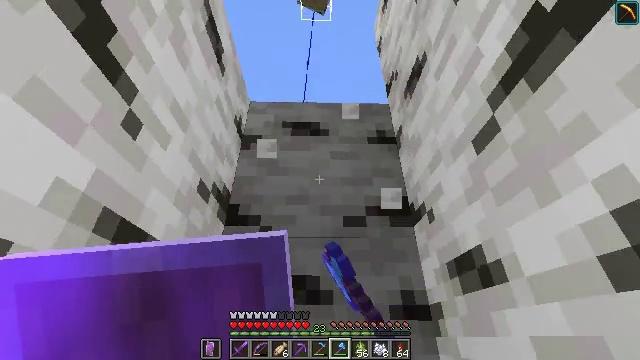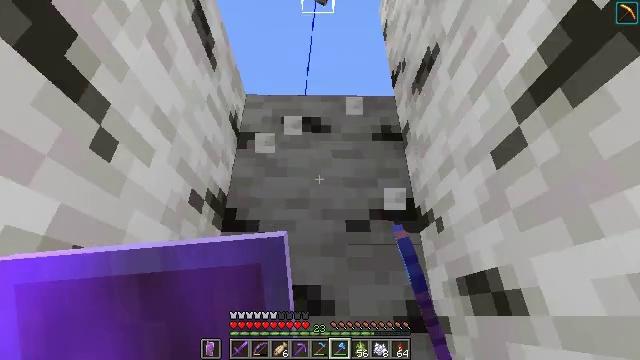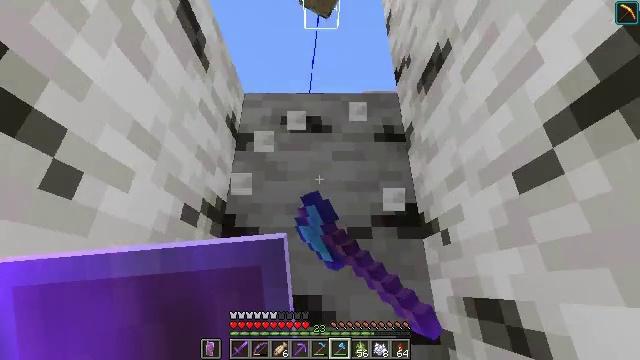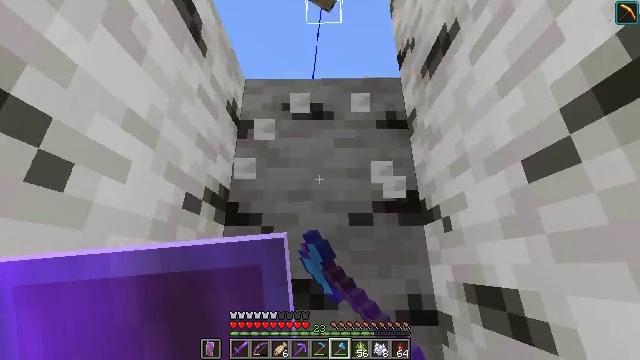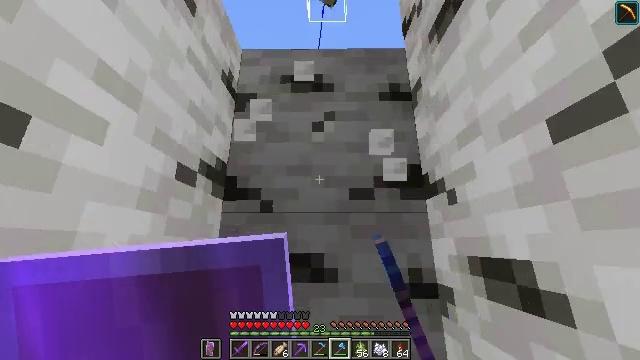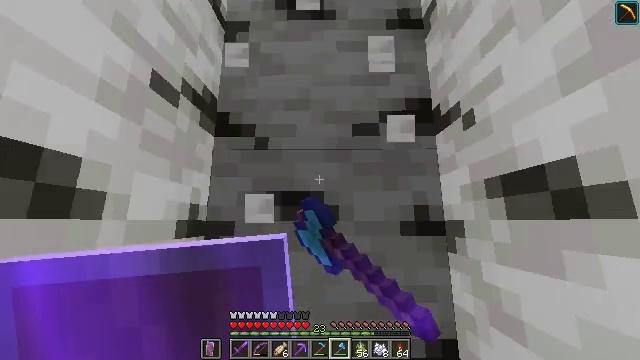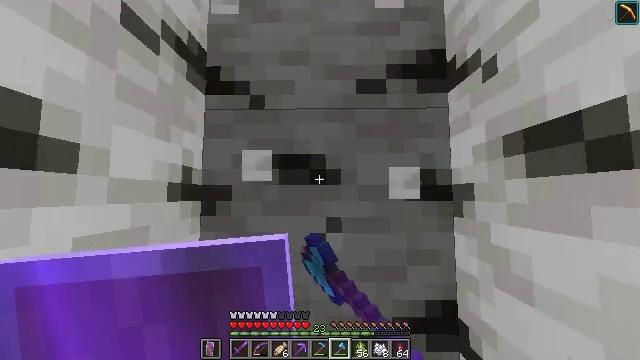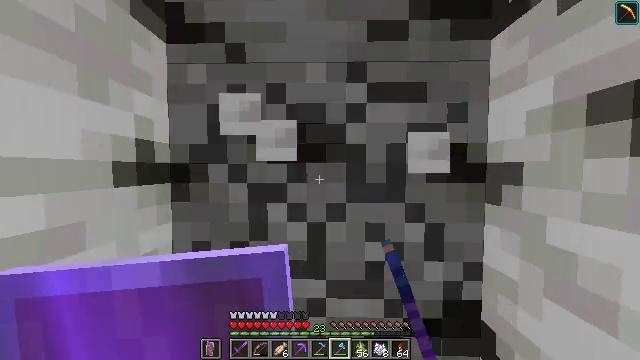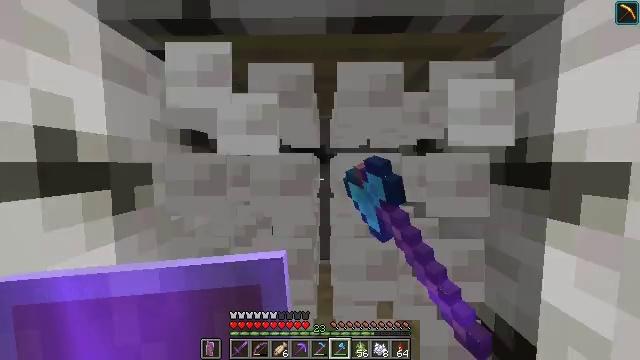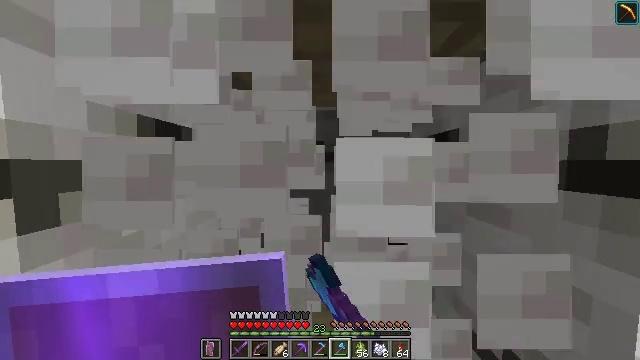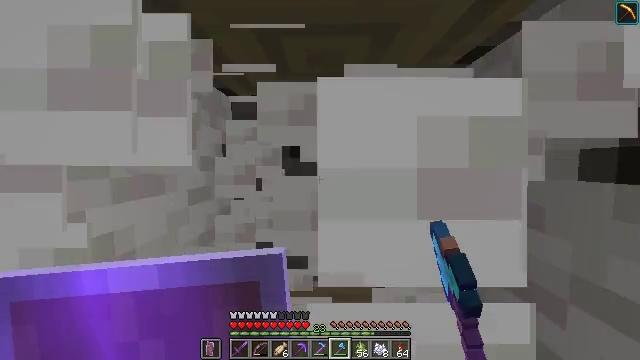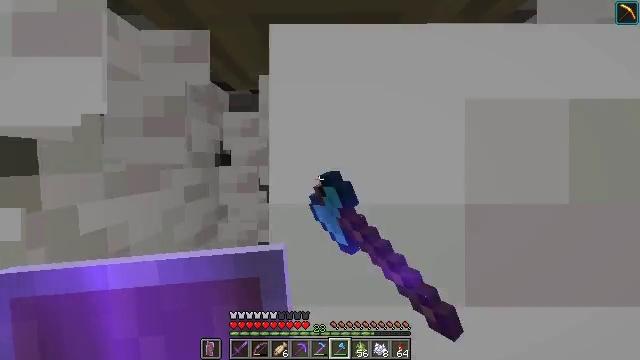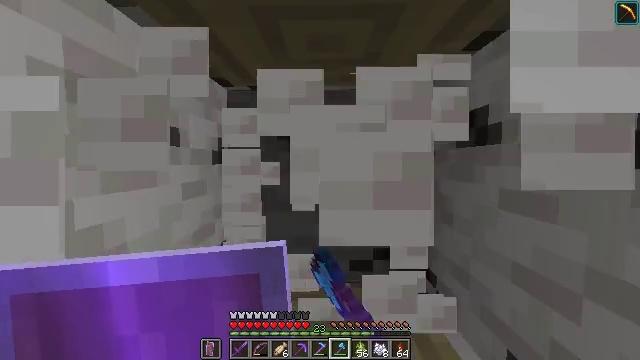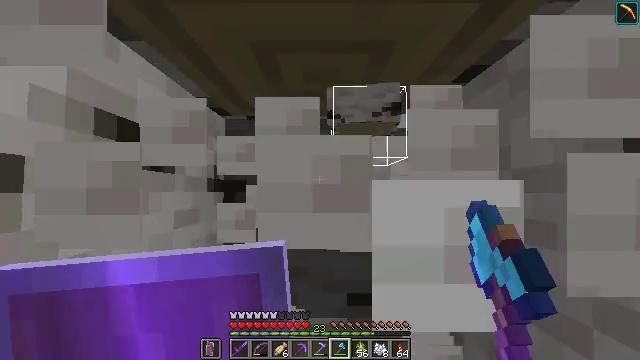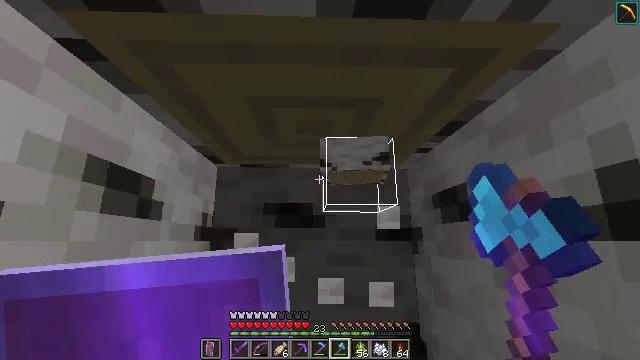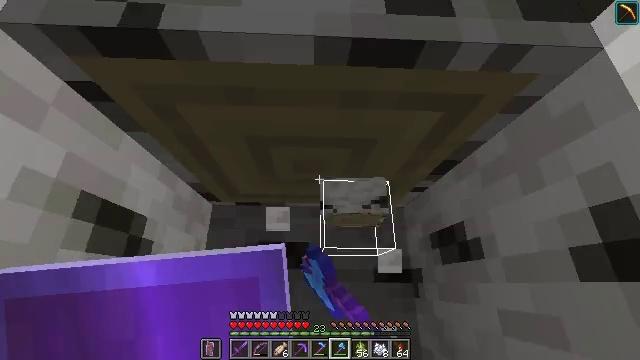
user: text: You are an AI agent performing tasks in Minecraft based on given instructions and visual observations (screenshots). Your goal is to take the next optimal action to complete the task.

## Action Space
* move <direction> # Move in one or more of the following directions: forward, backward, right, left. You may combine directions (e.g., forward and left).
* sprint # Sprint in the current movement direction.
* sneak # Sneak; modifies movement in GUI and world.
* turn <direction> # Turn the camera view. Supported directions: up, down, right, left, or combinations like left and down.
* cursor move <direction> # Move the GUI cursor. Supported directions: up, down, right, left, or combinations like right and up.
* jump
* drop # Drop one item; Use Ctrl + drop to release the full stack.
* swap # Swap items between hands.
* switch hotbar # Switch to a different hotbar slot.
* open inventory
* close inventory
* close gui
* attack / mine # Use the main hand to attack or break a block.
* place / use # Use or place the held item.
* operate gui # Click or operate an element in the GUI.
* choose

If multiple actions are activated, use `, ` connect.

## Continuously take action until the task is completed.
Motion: motion action
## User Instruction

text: Break the birch log in the forest.
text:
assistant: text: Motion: move forward, sprint, turn down, attack / mine, jump
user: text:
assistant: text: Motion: move forward, sprint, turn down, attack / mine, jump
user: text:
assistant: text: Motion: move forward, sprint, turn down, attack / mine, jump
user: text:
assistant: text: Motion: move forward, sprint, turn down, attack / mine, jump
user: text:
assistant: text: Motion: move forward, sprint, turn down, attack / mine
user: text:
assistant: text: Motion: move forward, sprint, turn down, attack / mine
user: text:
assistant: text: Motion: move forward, turn down, attack / mine
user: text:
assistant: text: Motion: turn down, attack / mine
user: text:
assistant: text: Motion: attack / mine
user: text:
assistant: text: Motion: attack / mine
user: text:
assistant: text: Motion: attack / mine
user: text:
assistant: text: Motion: attack / mine
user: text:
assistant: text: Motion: turn up, attack / mine
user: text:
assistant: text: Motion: turn right and up, attack / mine
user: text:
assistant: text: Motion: turn up, attack / mine
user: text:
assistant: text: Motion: turn up, attack / mine
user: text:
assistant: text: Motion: turn up, attack / mine
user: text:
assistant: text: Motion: turn up, attack / mine
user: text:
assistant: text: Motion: turn up, attack / mine
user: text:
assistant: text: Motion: turn up, attack / mine
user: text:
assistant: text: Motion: turn up, attack / mine
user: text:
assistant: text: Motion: attack / mine
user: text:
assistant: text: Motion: attack / mine
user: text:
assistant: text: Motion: attack / mine
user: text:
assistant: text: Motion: attack / mine
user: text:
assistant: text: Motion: attack / mine
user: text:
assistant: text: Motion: attack / mine, jump
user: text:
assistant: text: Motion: move forward, sprint, turn down, attack / mine, jump
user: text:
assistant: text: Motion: move forward, sprint, turn down, attack / mine, jump
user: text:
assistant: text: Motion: sprint, attack / mine, jump